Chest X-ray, AP view. Patient: 22 years old, sex M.
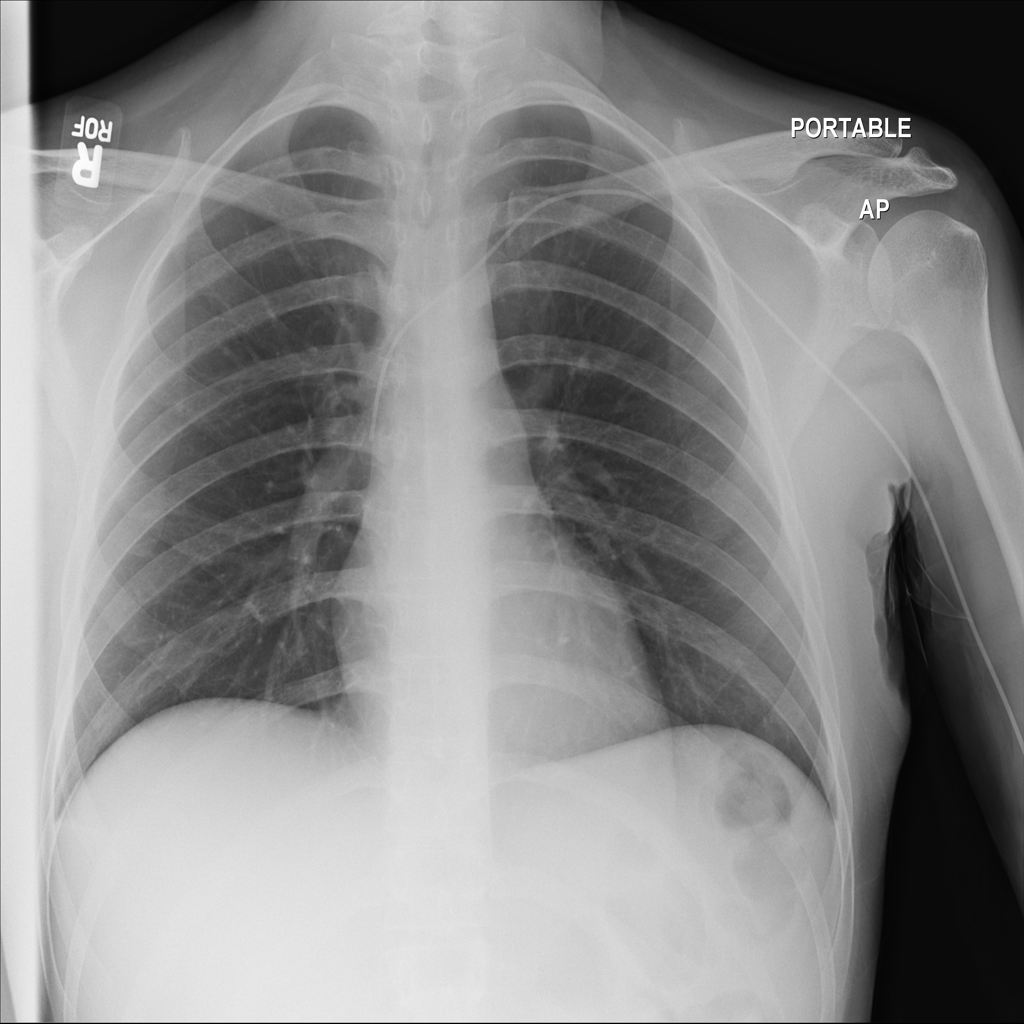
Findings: No Finding